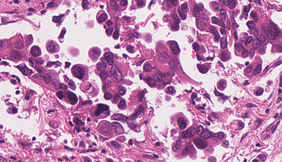
Tumor epithelial tissue: yes
Tumor-associated stroma tissue: yes
Normal tissue: no